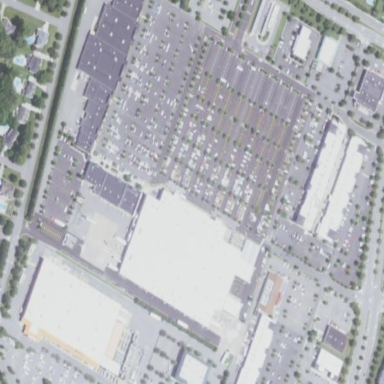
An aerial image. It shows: Retail area.